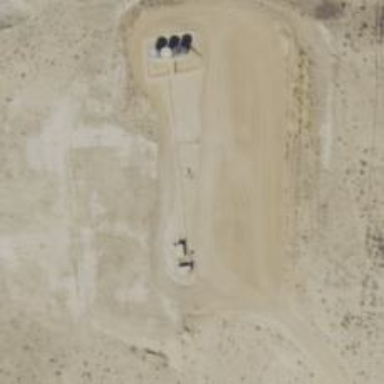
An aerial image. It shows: Petroleum well.